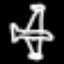
Label: airplane